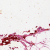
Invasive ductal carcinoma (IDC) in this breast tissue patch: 0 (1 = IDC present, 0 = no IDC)